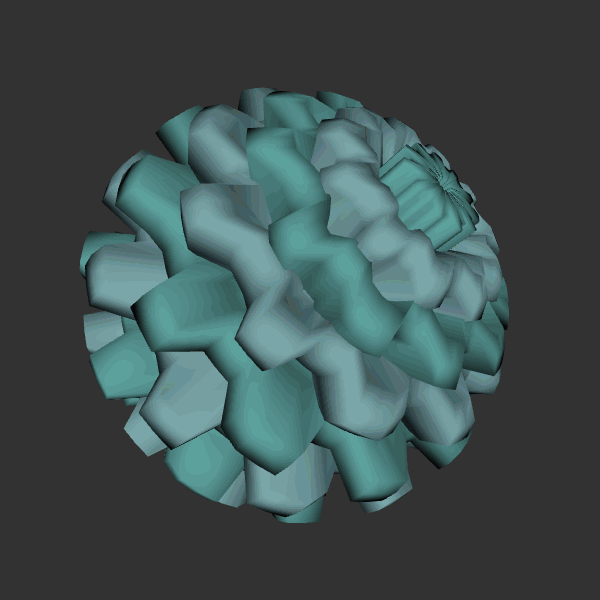
Background: dark